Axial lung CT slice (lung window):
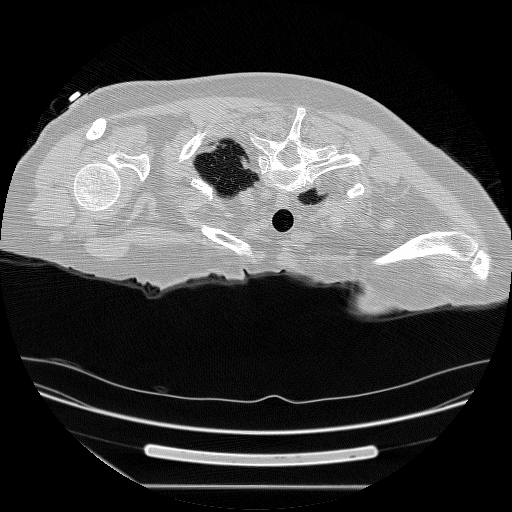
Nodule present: no